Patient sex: F
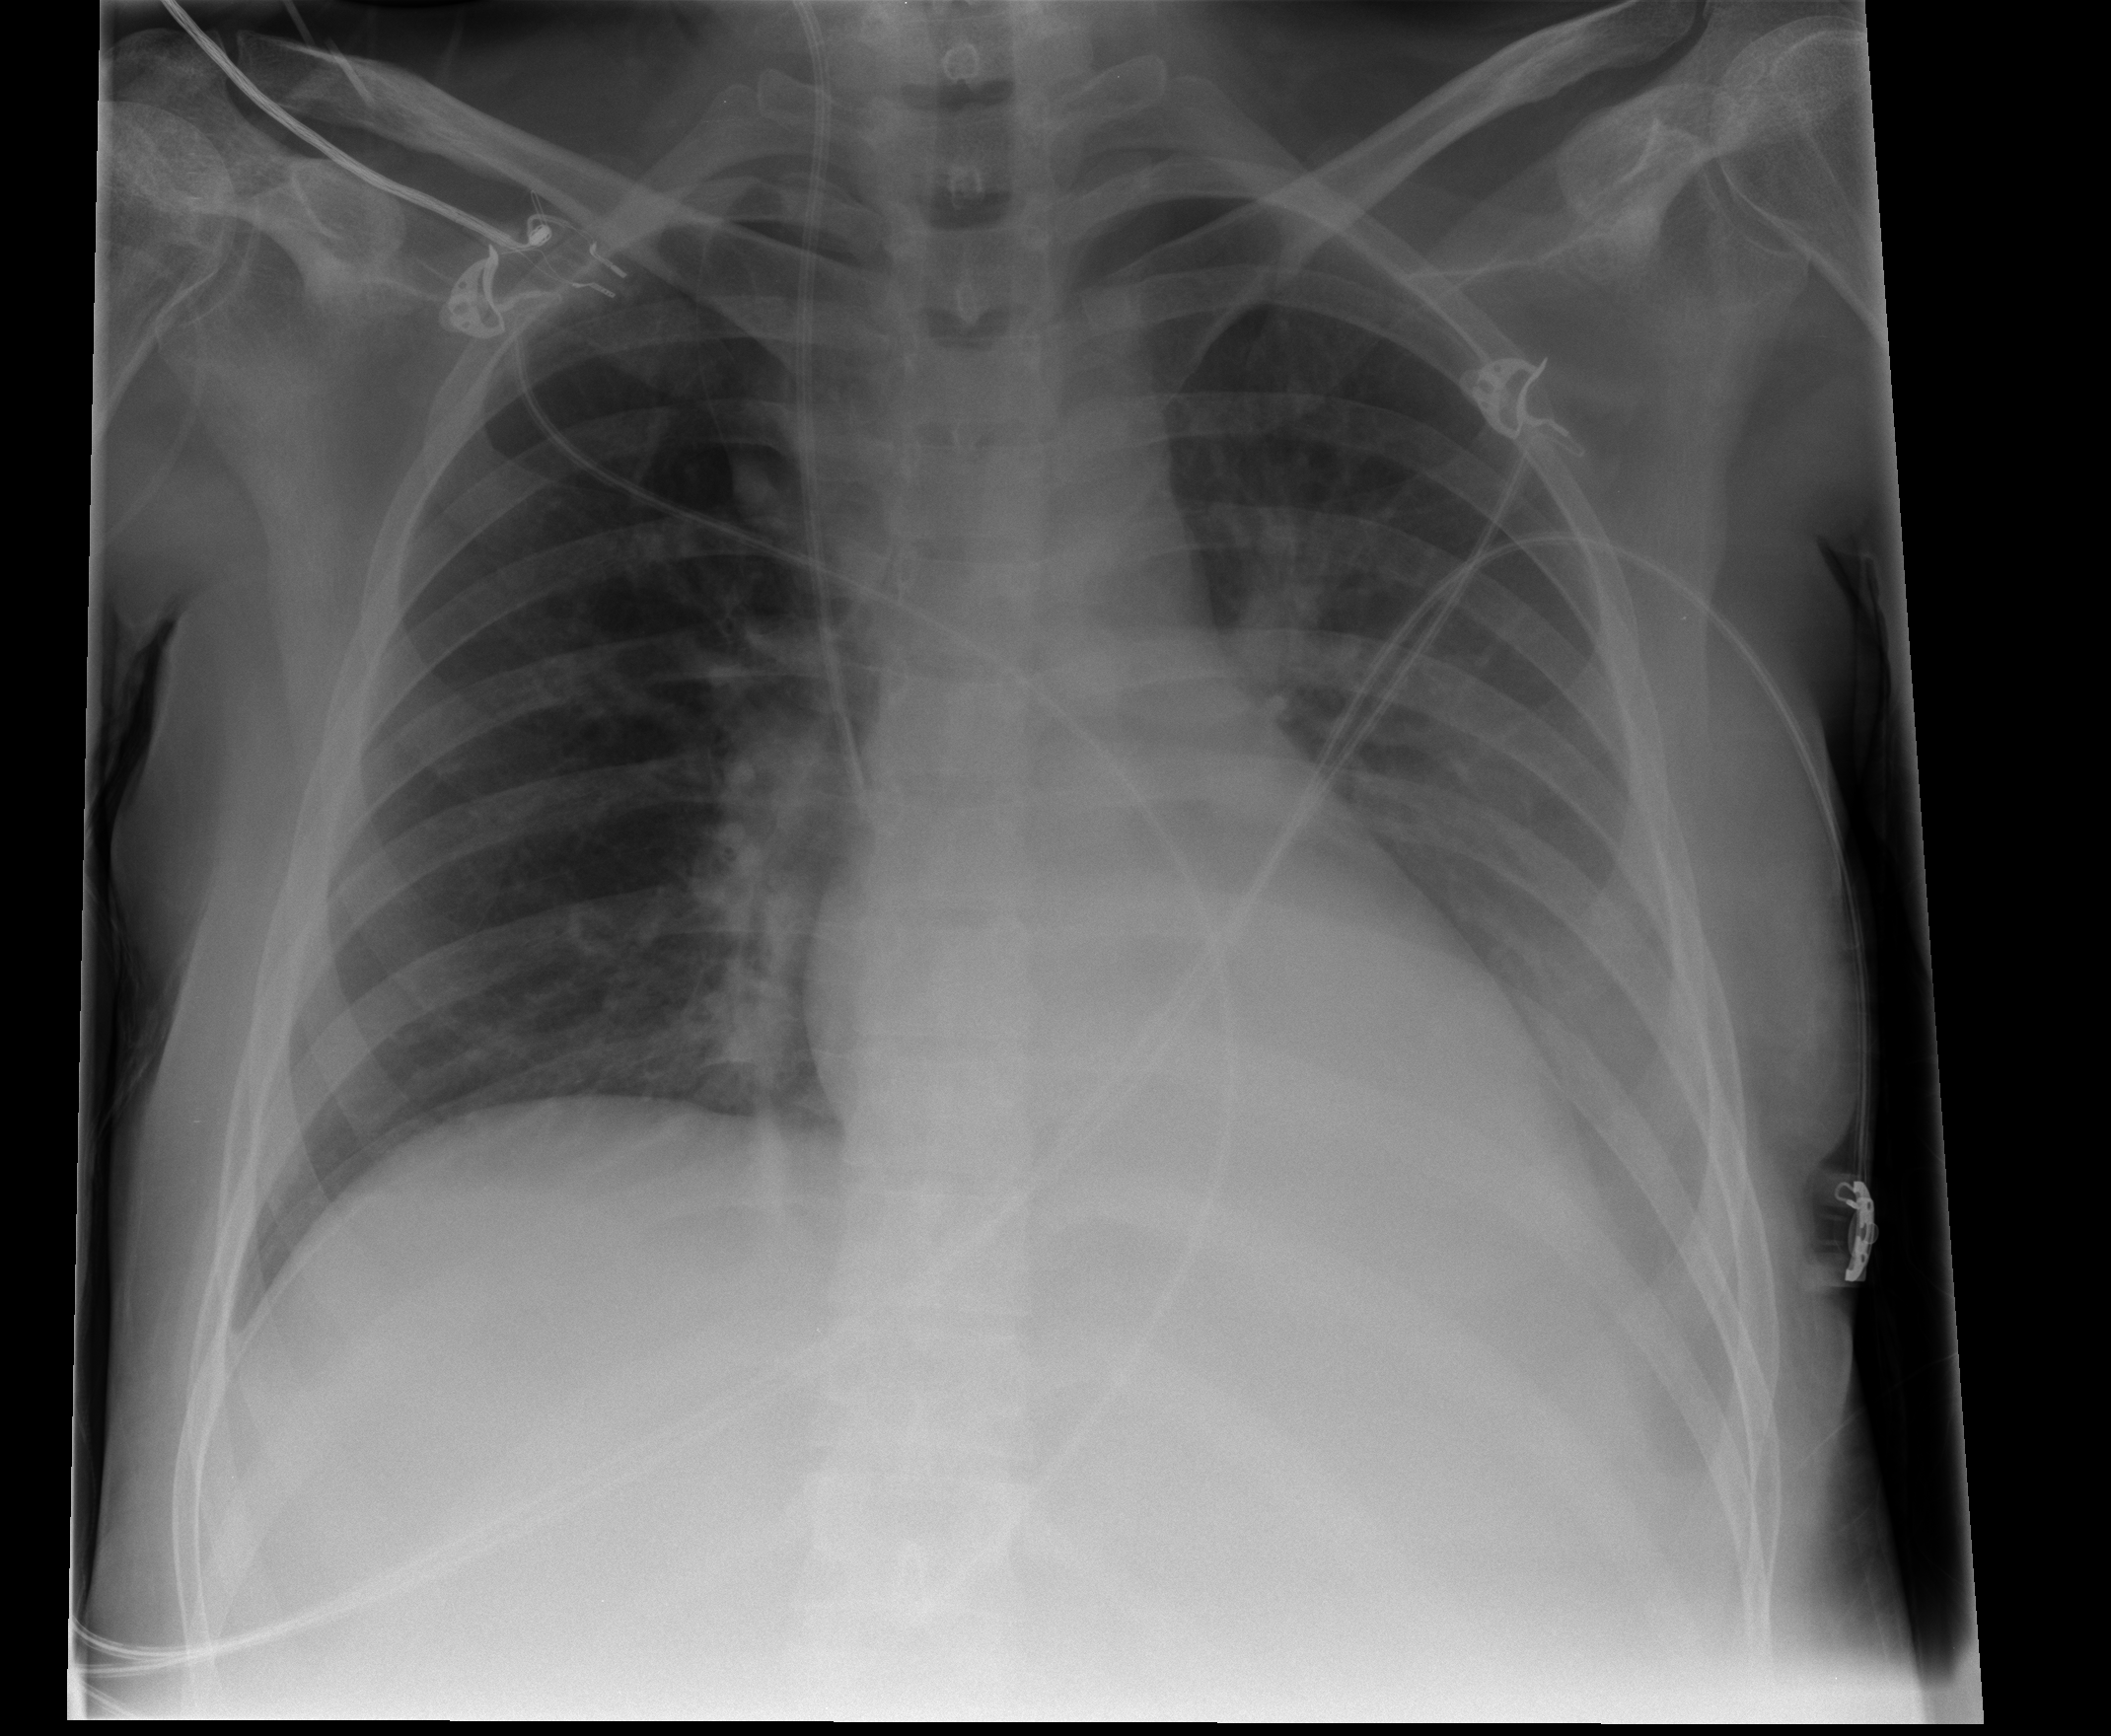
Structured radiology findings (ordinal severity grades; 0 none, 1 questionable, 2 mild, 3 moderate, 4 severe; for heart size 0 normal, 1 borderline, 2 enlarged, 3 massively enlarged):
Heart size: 0
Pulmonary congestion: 0
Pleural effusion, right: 0
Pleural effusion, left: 3
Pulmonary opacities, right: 0
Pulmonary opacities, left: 0
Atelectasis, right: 0
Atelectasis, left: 2